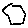
Label: hexagon